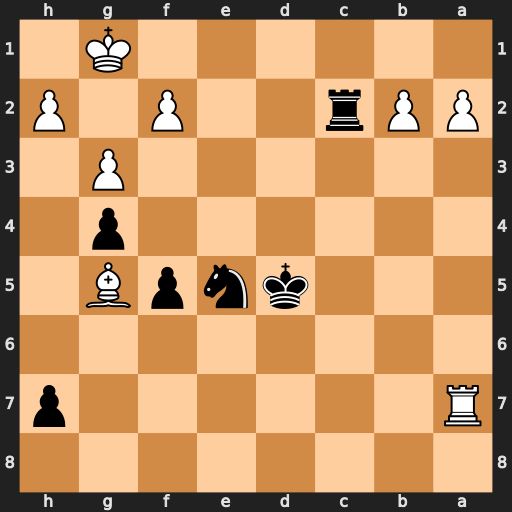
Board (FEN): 8/R6p/8/3knpB1/6p1/6P1/PPr2P1P/6K1
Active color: b
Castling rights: -
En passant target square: -
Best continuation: Nf3+ Kf1 Nxg5